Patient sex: M
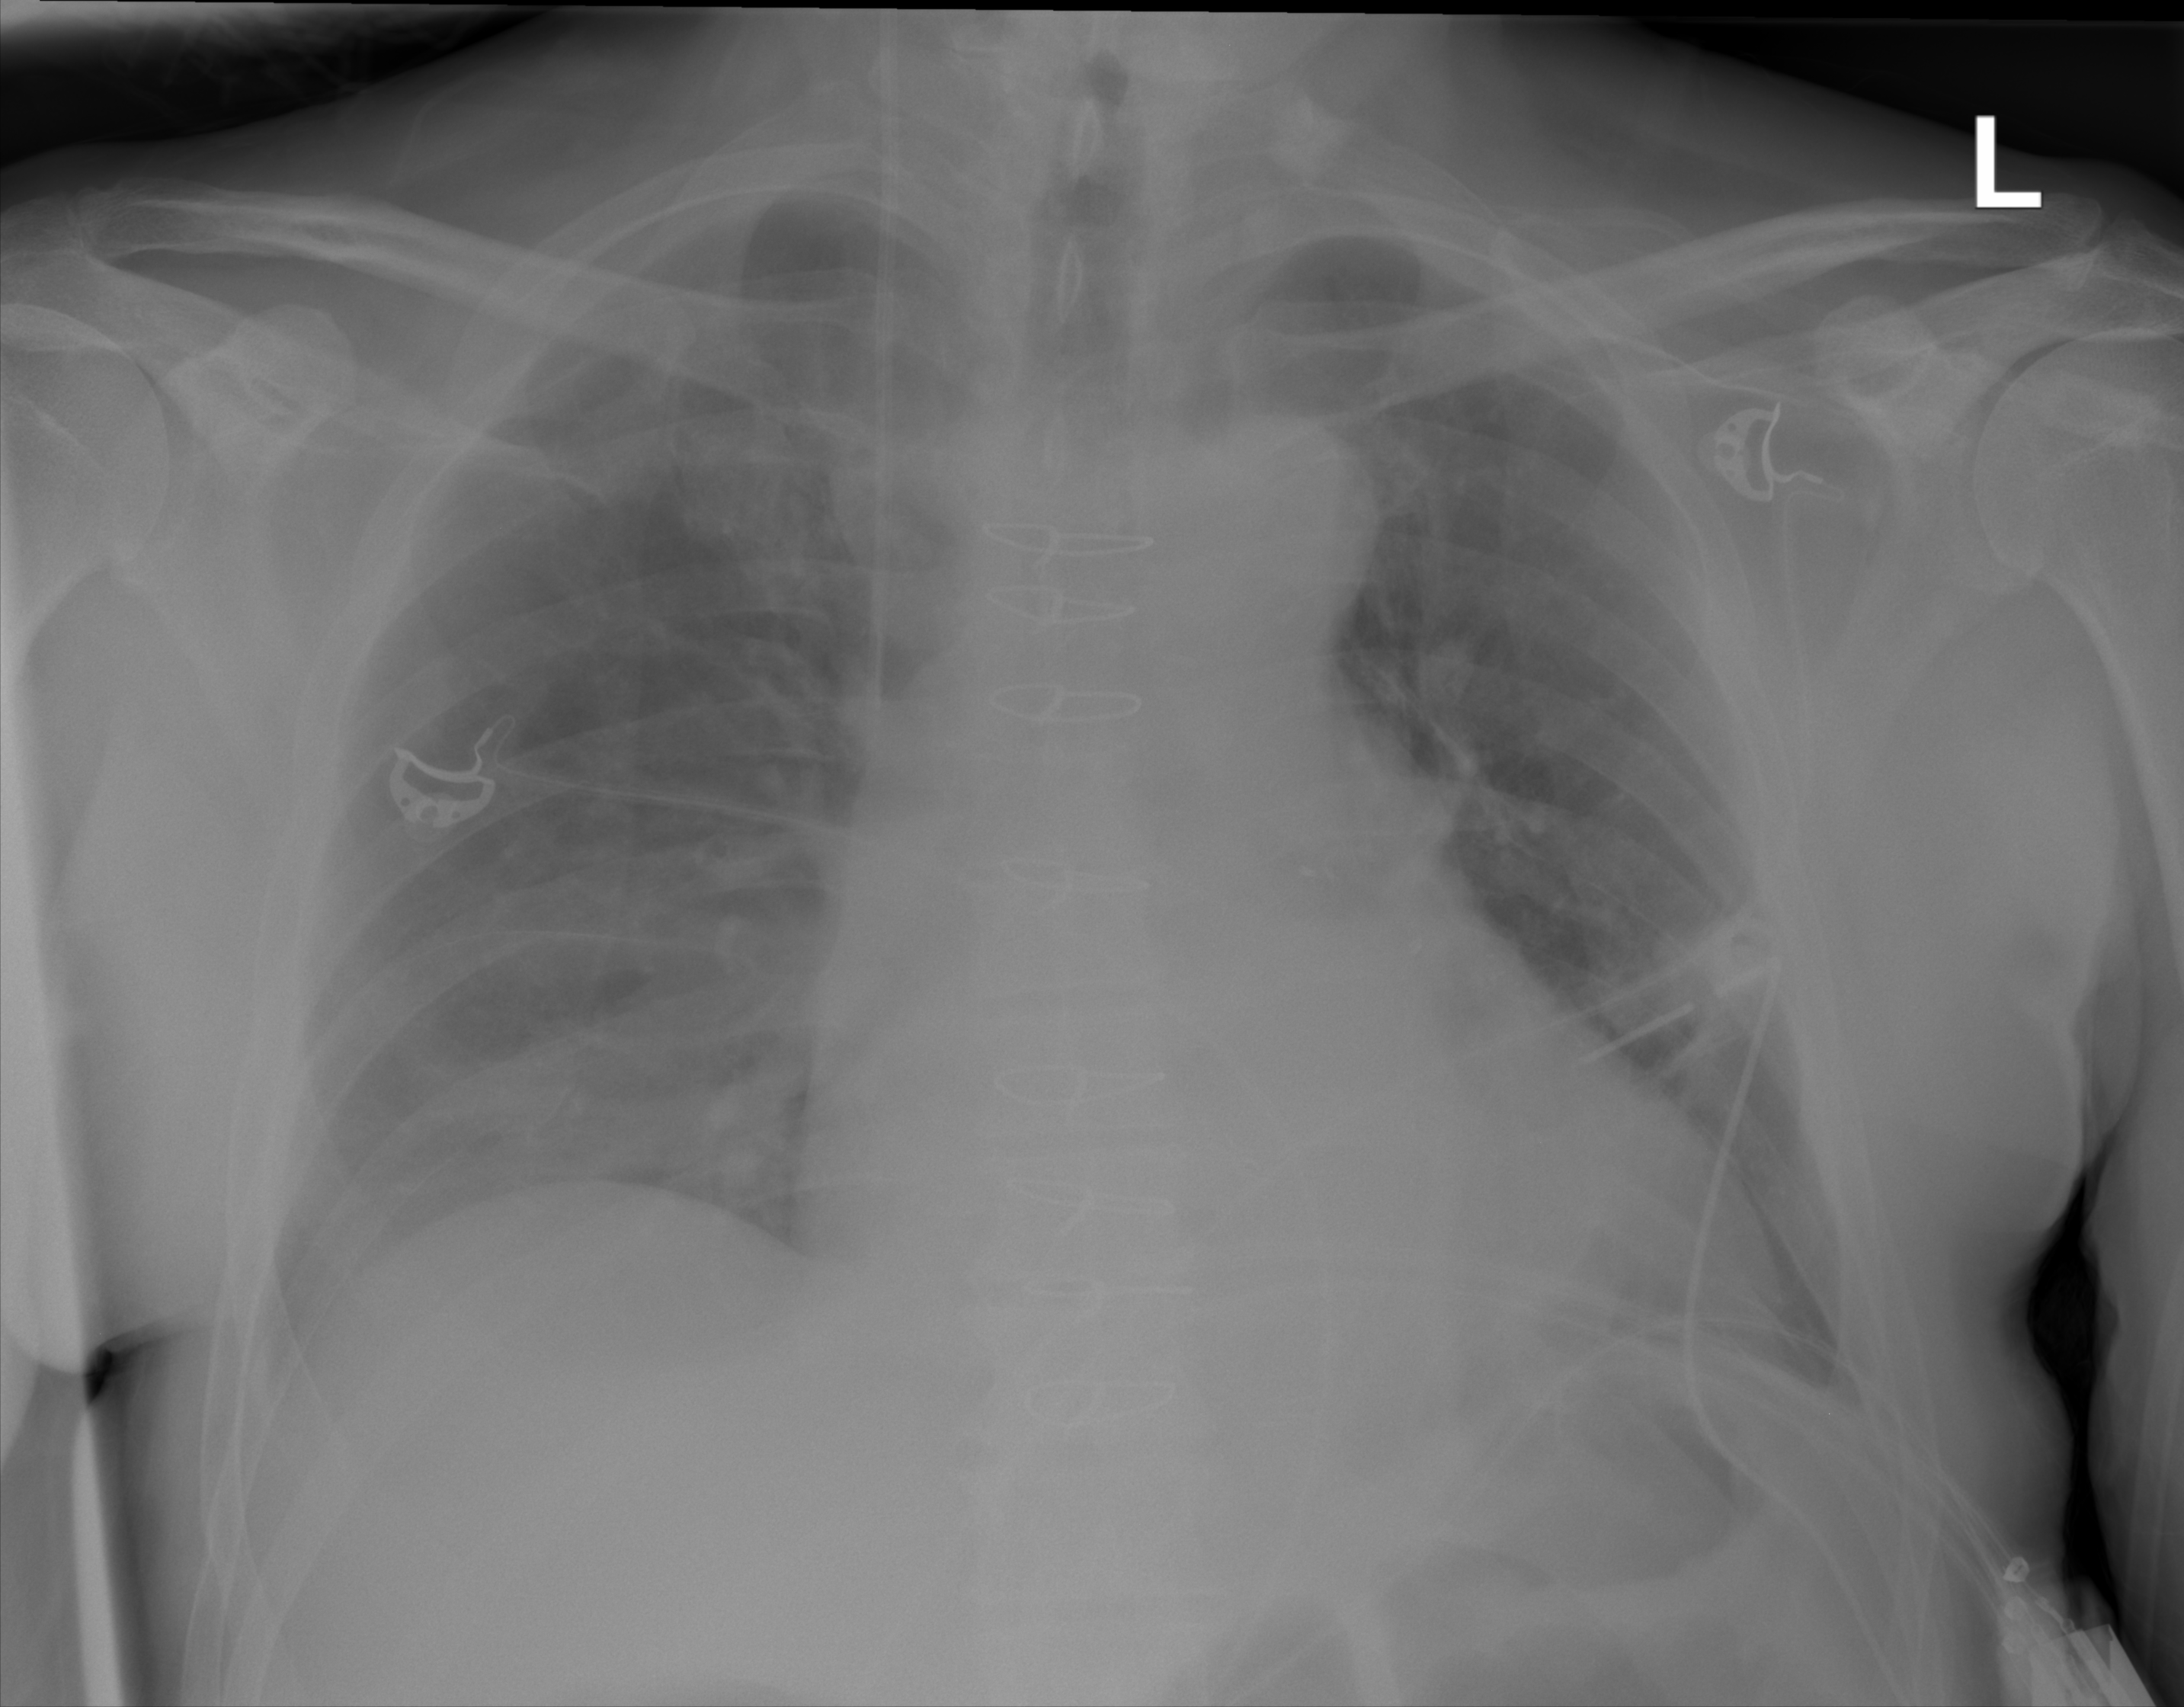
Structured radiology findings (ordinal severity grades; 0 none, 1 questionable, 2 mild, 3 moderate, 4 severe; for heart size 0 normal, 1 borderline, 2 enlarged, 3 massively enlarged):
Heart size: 2
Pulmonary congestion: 2
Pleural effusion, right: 0
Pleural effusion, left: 0
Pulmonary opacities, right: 0
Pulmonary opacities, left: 0
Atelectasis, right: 0
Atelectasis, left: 0